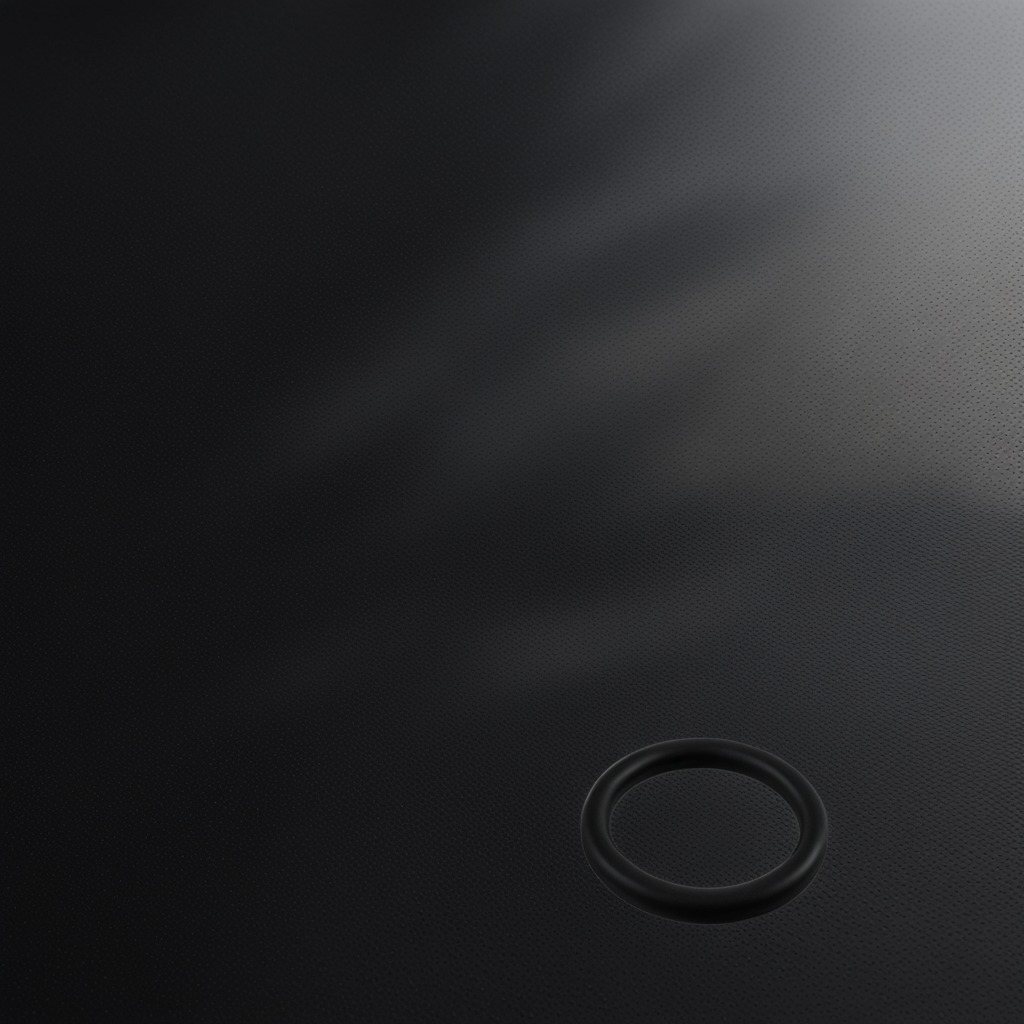
A rubber O-ring is lying on the granite tabletop.